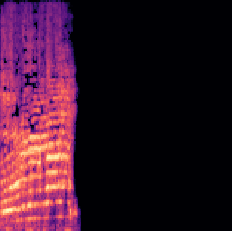
Sound class: Cow